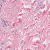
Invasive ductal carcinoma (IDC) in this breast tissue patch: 0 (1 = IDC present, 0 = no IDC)